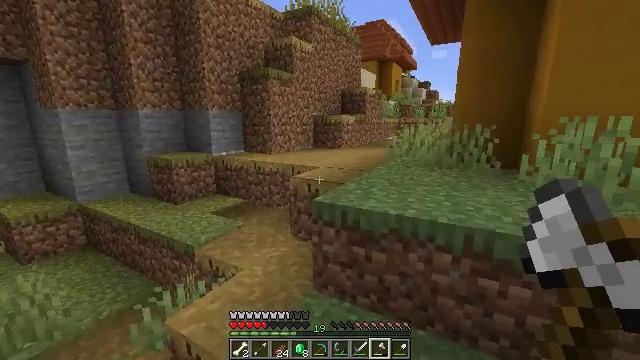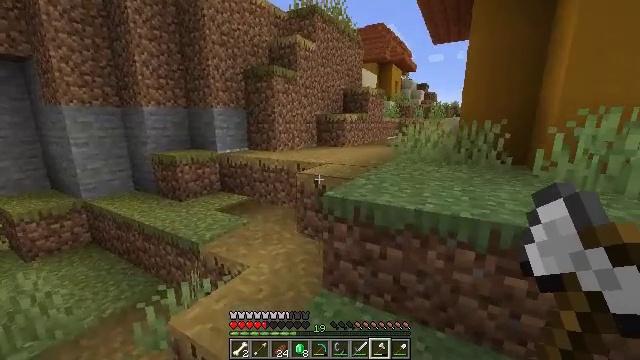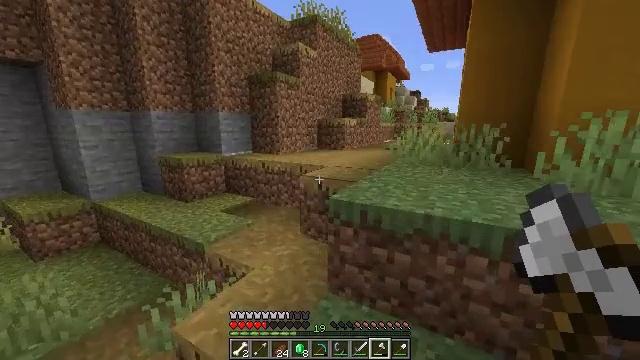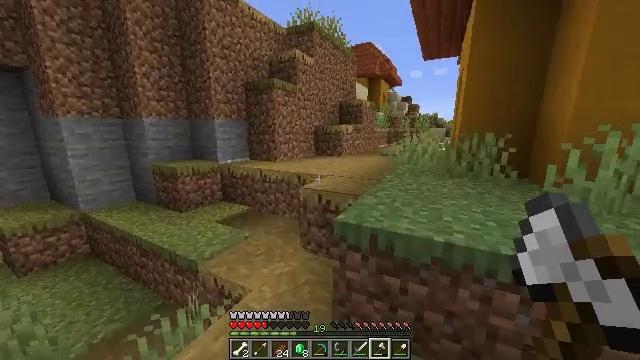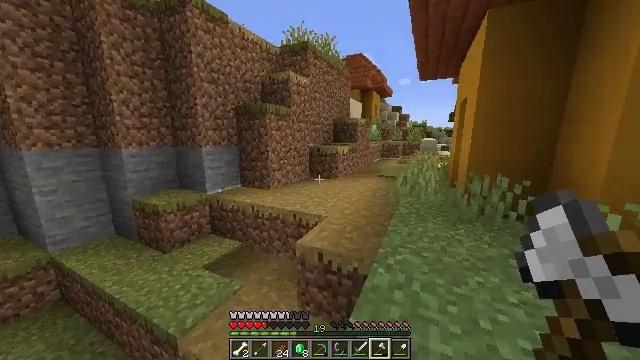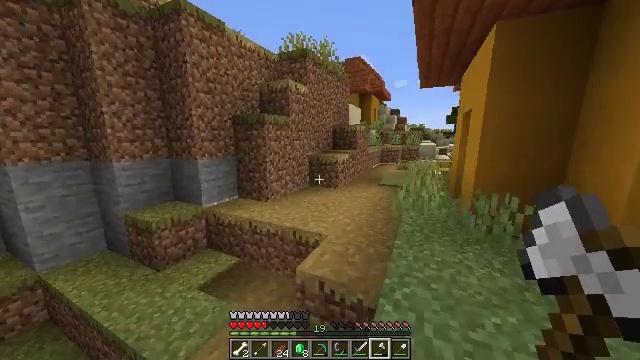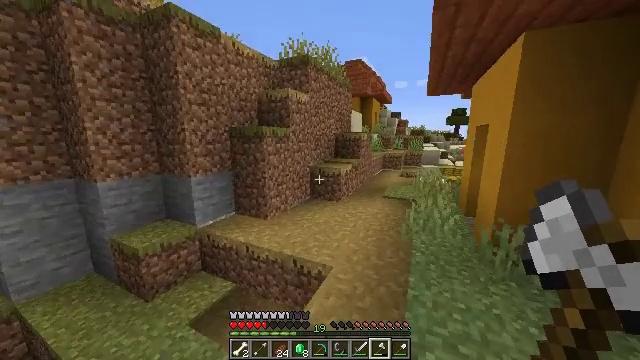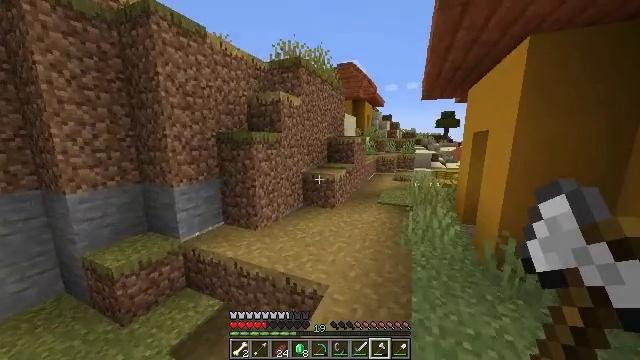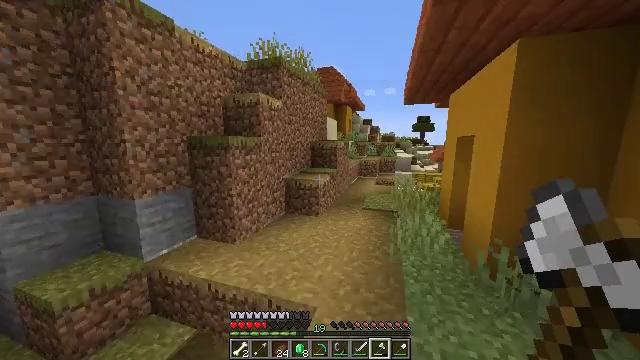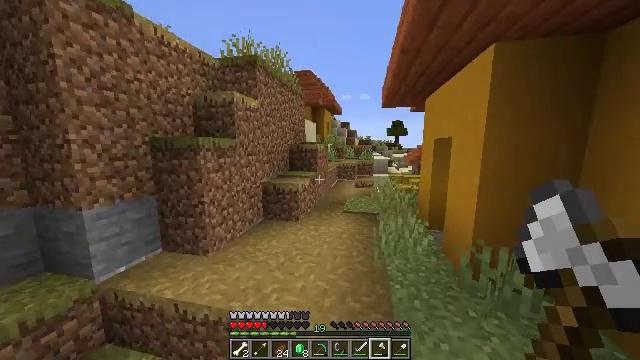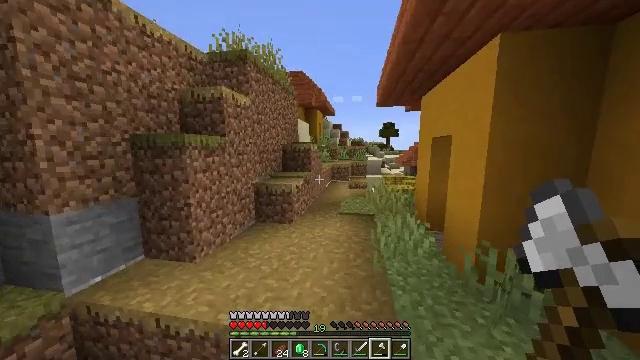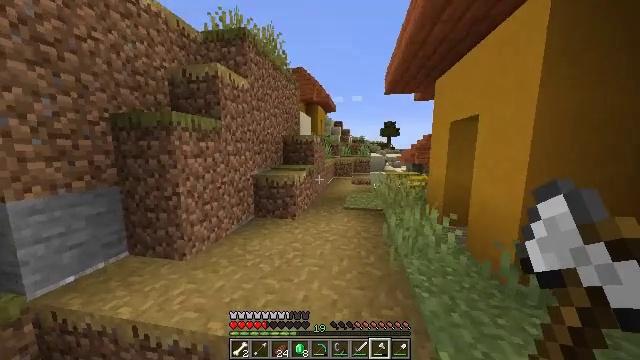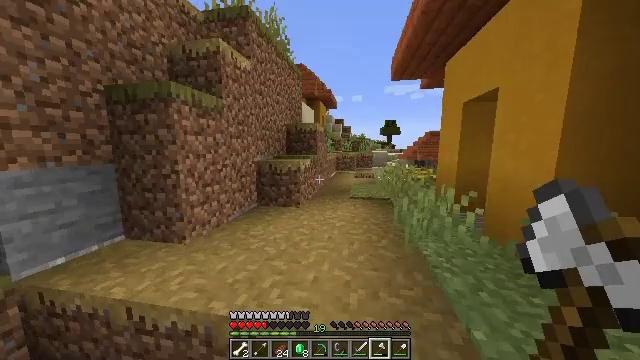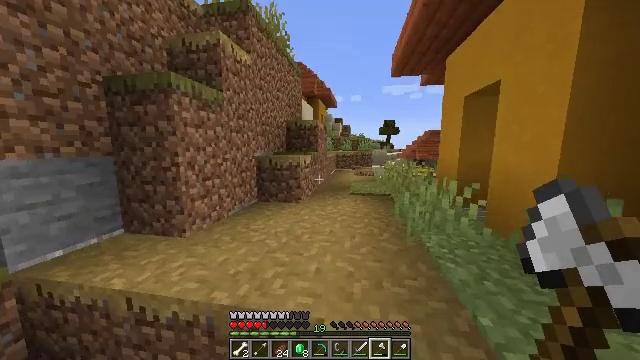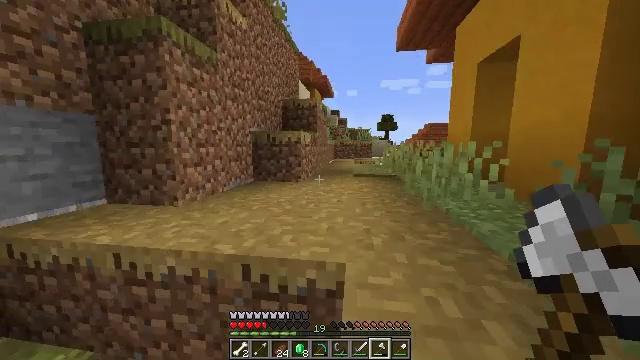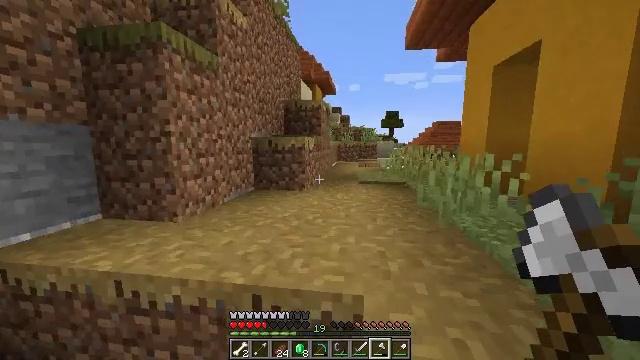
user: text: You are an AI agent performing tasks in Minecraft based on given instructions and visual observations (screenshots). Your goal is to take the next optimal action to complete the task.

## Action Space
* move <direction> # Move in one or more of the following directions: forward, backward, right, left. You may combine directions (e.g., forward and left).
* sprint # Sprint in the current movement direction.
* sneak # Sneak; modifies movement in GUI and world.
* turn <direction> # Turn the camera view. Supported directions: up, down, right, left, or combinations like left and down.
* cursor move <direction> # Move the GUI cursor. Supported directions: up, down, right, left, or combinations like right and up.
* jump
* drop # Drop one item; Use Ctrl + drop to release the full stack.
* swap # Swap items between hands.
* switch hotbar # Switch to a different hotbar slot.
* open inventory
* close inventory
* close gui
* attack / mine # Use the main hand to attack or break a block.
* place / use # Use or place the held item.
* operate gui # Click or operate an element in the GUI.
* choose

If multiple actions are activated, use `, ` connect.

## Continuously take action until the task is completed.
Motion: motion action
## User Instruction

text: Open a crafting table and make chainmail boots.
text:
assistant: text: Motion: move forward, sprint, jump
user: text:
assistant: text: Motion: move forward, jump
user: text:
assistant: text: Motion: move forward, turn right, jump
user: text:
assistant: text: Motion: move forward, turn right, jump
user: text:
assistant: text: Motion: move forward, jump
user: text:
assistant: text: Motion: move forward, jump
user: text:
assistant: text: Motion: move forward, turn right, jump
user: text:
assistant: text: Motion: move forward, sprint, turn right, jump
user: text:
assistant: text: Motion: move forward, sprint, turn right, jump
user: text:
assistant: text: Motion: move forward, sprint, turn right, jump
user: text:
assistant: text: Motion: move forward, sprint, jump
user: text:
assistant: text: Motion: move forward, jump
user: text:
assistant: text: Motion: move forward, jump
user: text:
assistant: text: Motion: move forward, turn right, jump
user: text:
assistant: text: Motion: move forward, jump
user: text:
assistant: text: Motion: move forward, sprint, jump
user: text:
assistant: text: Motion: move forward, sprint, jump
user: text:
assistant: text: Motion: move forward, sprint, jump
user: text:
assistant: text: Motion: move forward, sprint, jump
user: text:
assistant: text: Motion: move forward, jump
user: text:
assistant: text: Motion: move forward, jump
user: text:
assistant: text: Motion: move forward, jump
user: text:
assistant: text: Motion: move forward, sprint, jump
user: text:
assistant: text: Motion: move forward, sprint, jump
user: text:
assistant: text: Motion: move forward, sprint, jump
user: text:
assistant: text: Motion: move forward, sprint, jump
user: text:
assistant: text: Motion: move forward, jump
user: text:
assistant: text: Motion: move forward, jump
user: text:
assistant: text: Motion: move forward, jump
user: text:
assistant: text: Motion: move forward, jump